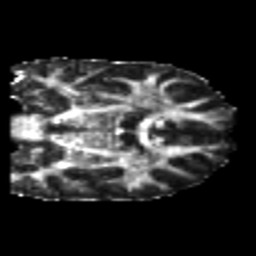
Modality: FA
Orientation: coronal
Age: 23
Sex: male
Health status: healthy
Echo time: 0.074 s